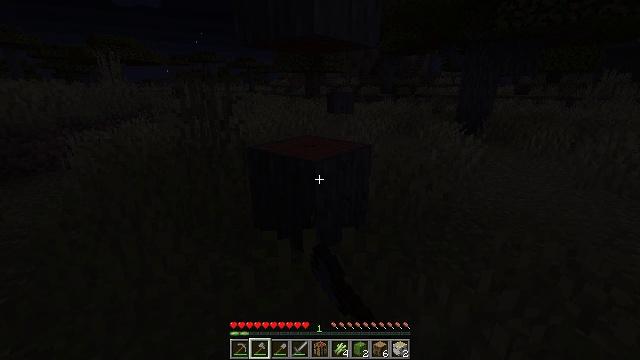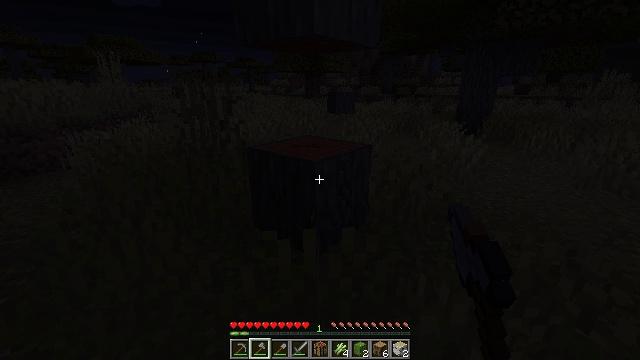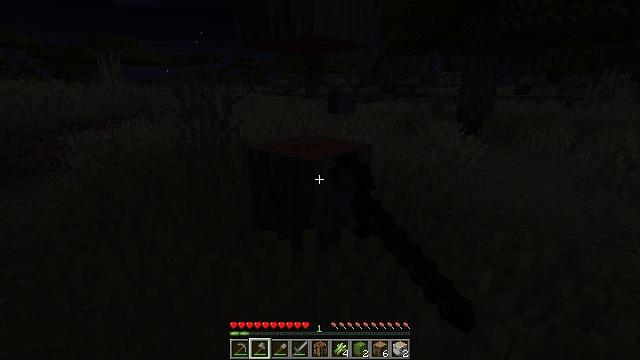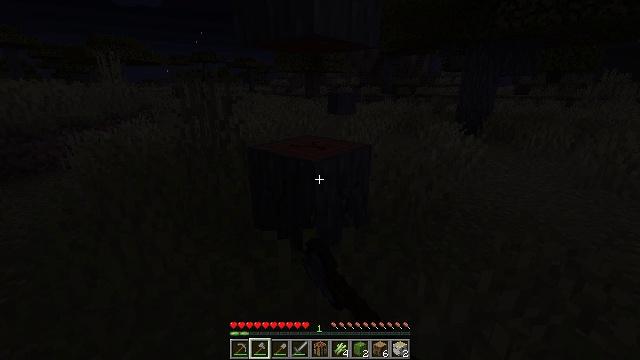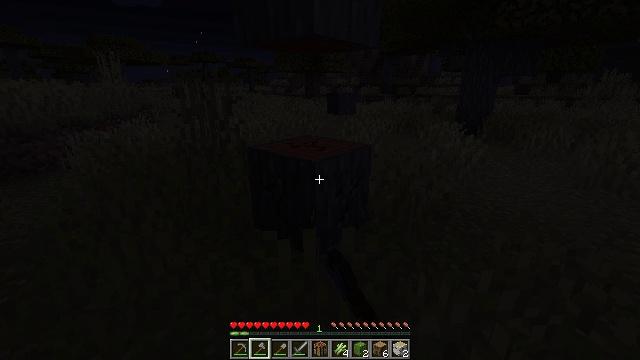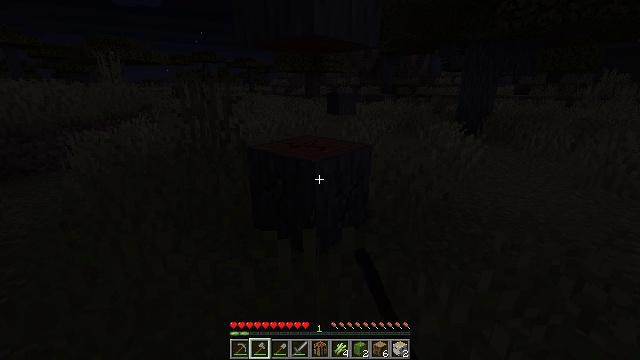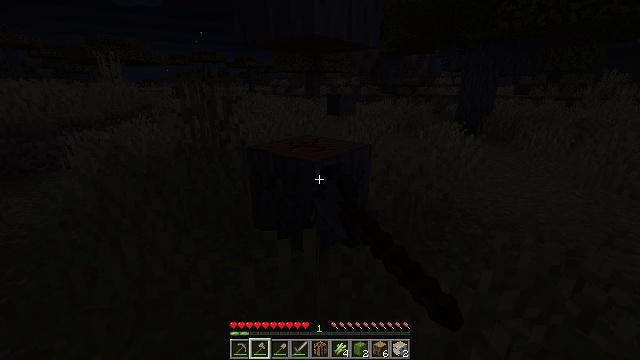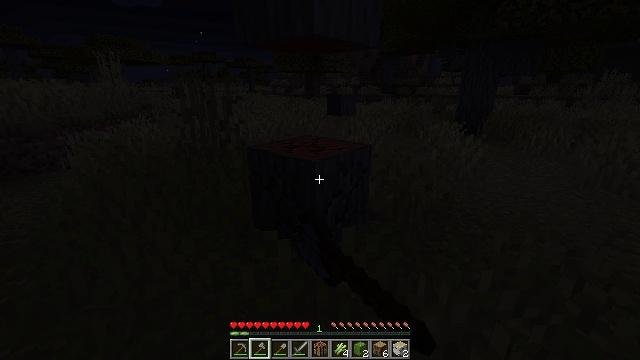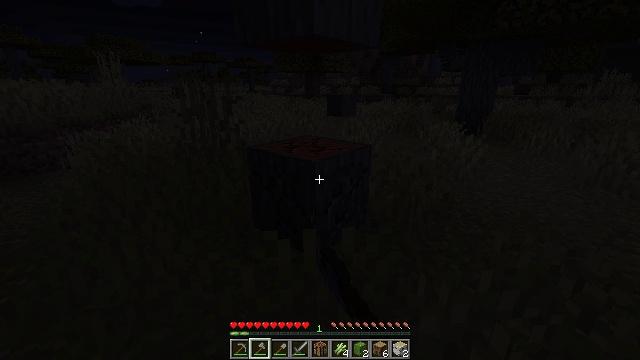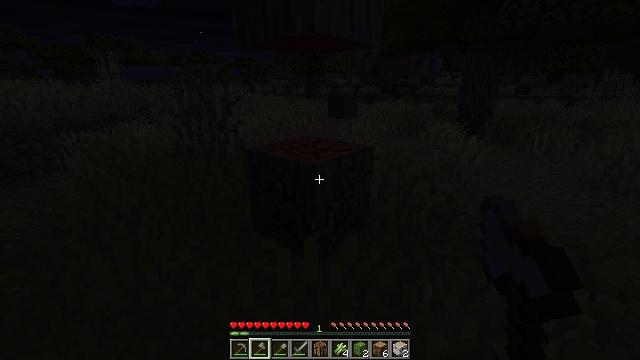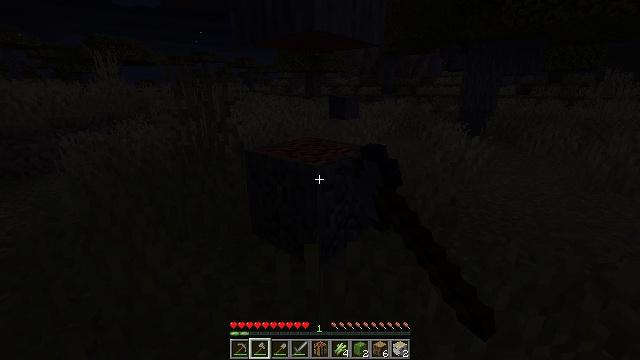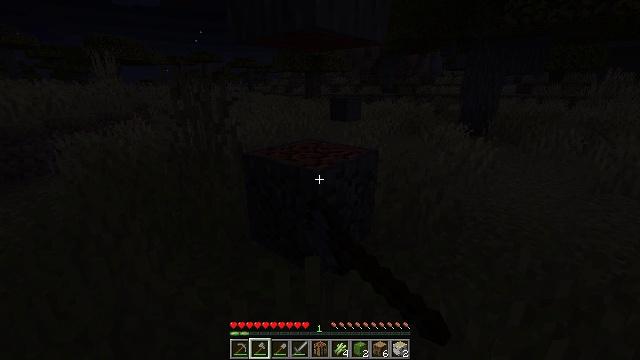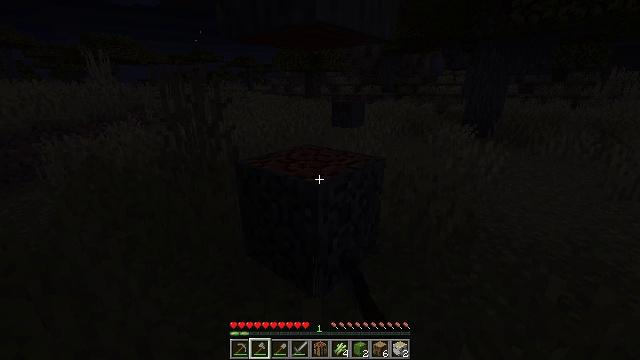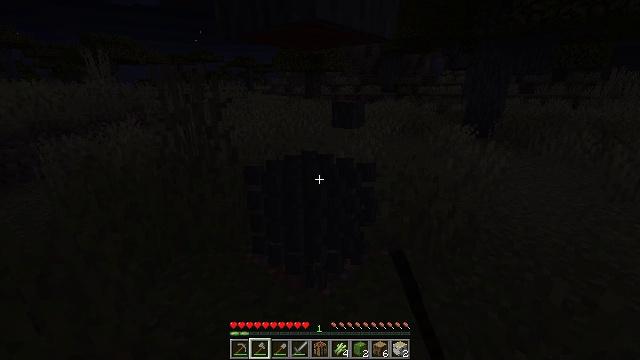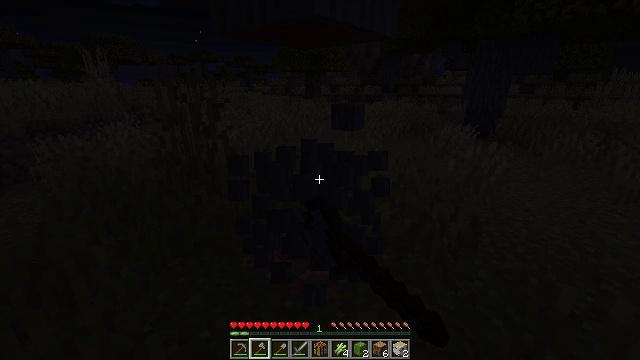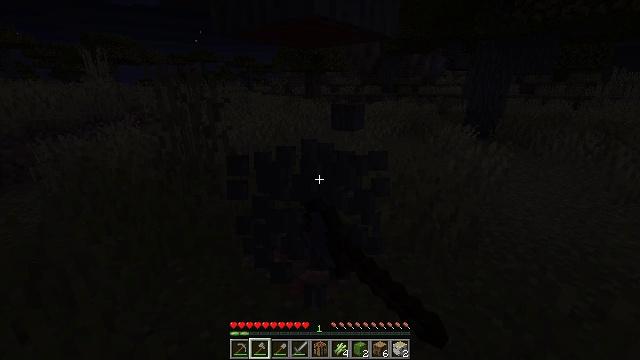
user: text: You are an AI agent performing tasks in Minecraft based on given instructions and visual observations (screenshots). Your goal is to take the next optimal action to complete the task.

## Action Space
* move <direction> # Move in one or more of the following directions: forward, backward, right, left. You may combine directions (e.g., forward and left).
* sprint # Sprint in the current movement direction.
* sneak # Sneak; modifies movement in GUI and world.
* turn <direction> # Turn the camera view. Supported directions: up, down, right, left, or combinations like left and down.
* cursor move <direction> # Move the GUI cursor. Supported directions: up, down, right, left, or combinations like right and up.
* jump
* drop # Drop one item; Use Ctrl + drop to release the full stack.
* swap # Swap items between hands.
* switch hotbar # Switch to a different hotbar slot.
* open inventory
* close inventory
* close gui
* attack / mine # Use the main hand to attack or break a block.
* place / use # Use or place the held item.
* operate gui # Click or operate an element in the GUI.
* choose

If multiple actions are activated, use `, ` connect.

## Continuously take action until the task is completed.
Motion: motion action
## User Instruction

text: Gather the acacia log for building.
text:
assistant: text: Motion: attack / mine
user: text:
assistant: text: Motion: attack / mine
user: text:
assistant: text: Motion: attack / mine
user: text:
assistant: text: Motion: attack / mine
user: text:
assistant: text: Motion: attack / mine
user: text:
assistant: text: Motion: attack / mine
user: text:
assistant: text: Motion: attack / mine
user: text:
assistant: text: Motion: attack / mine
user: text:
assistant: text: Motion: move forward, attack / mine
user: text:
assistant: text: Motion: move forward, attack / mine
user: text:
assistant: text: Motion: move forward, attack / mine
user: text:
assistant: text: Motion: attack / mine
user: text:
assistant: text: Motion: attack / mine
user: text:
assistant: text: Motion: attack / mine
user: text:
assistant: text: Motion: attack / mine
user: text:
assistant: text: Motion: attack / mine
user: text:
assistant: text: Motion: attack / mine
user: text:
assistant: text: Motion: attack / mine
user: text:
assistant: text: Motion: attack / mine
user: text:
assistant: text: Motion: attack / mine
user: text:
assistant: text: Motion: attack / mine
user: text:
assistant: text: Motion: attack / mine
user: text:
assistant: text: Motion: attack / mine
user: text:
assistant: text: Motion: attack / mine
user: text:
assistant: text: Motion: attack / mine
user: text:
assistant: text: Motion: no_op
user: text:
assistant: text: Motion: move forward
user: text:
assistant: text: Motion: move forward, turn up
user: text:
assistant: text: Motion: move forward, turn left and up
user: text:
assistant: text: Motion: move forward, turn left and up